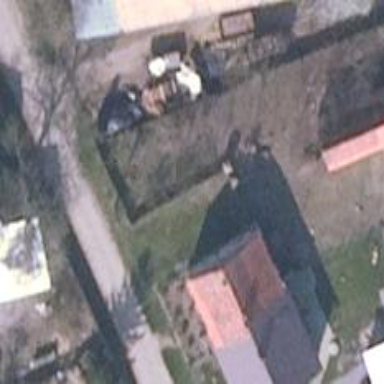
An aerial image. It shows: Residential building.